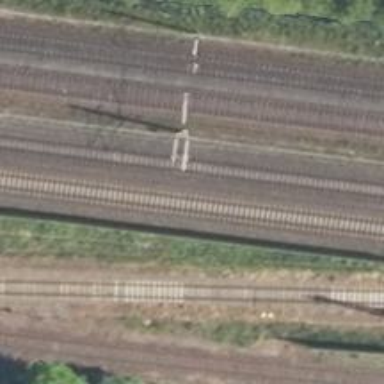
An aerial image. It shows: Railway track with contact lines for electrification.